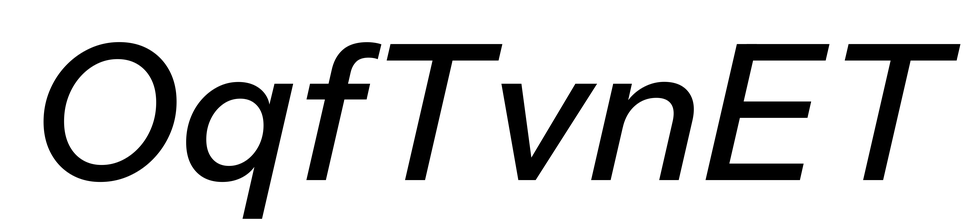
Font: InstrumentSans-Italic_Medium_Italic